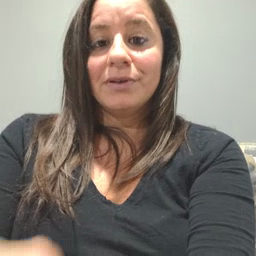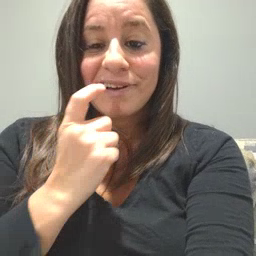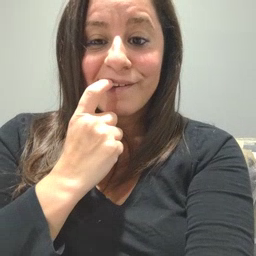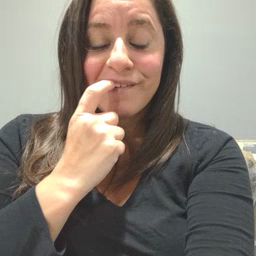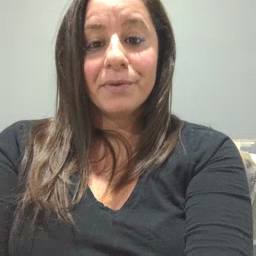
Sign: tooth